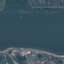
Label: River